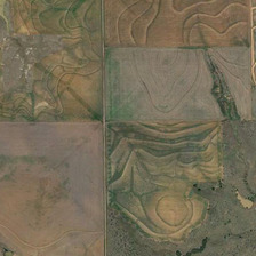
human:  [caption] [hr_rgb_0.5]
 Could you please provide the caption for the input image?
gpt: Agriculture and bare land constitute a framework

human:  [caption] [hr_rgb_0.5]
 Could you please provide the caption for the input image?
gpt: Farmland and wasteland make up a picture

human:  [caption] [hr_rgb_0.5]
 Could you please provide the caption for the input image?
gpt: Farmland and bare land make pictures

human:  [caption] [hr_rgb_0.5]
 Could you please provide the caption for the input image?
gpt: Agriculture and bare land form a framework

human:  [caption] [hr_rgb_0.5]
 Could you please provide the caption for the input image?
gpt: Farmland and wasteland make up a picture